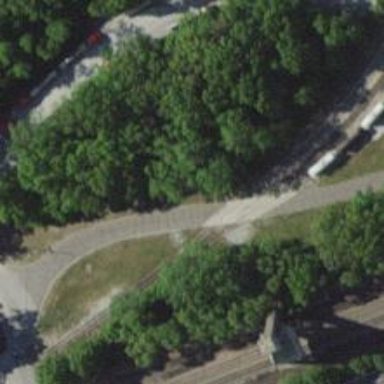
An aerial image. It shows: Railway level crossing.